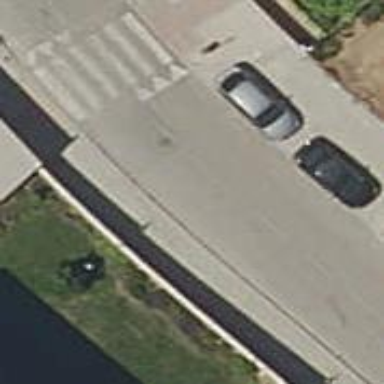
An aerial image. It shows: Residential road with asphalt surface. Both sides have sidewalks.